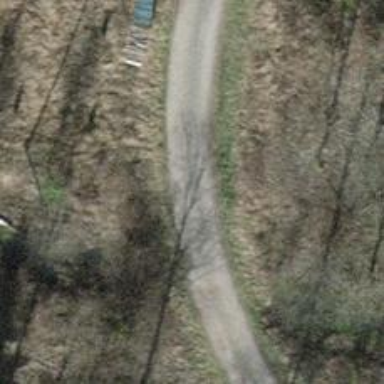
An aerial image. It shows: Track road with pebblestone surface on bridge. The tracktype is grade3.